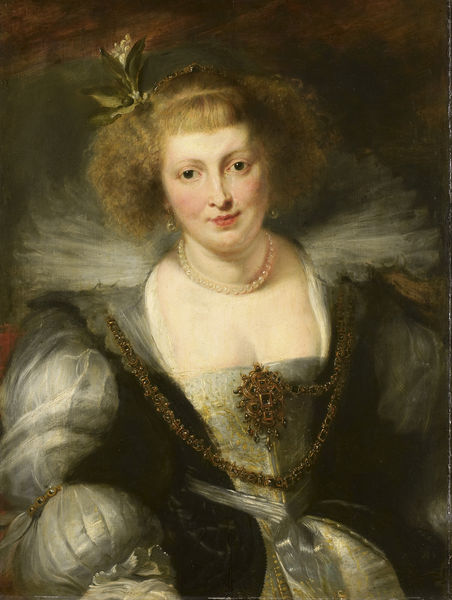
Titel: Helena Fourment (1614-73). Tweede echtgenote van de schilder
Künstler: Peter Paul Rubens
Standort: Amsterdam
Institution: Rijksmuseum
Schlagwörter: blume, elegant, frau, kleid, schmuck, augen, porträt, haare, brosche, kinn, lippen, wangen, blue, feathers, ornate, red, white, black, dark, dress, female, gold, green, hair, lady, nose, painting, portrait, woman, gown, oil painting, pink, halskette, feather, flower, silver, girl, red hair, young, eyes, colar, kopfschmuck, mouth, necklace, smile, breast, blue eyes, royal, cheeks, ears, earrings, red lips, breasts, lips, pearl, pearl necklace, pearls, rococo, rich, royalty, bangs, raphael, broche, cuff, medallion, ruff, bosom, cleavage, broach, brooch, jewelry, pale skin, short hair, red cheeks, hairpiece, caucasian, blonde hair, medevil, amulette, tulle, corsette, laby, boudice, puffy sleeves, decellotage